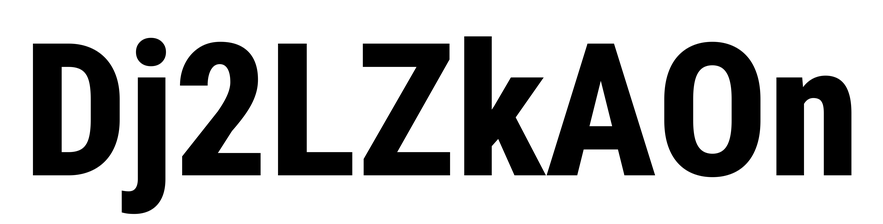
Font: Roboto_Condensed_ExtraBold